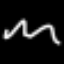
Label: squiggle